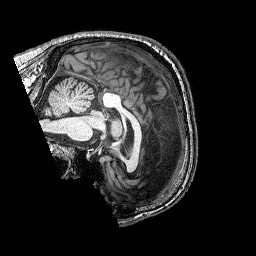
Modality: T1w
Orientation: sagittal
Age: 45
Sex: male
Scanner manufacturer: siemens
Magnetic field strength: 3 T
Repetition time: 2.25 s
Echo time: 0.00452 s